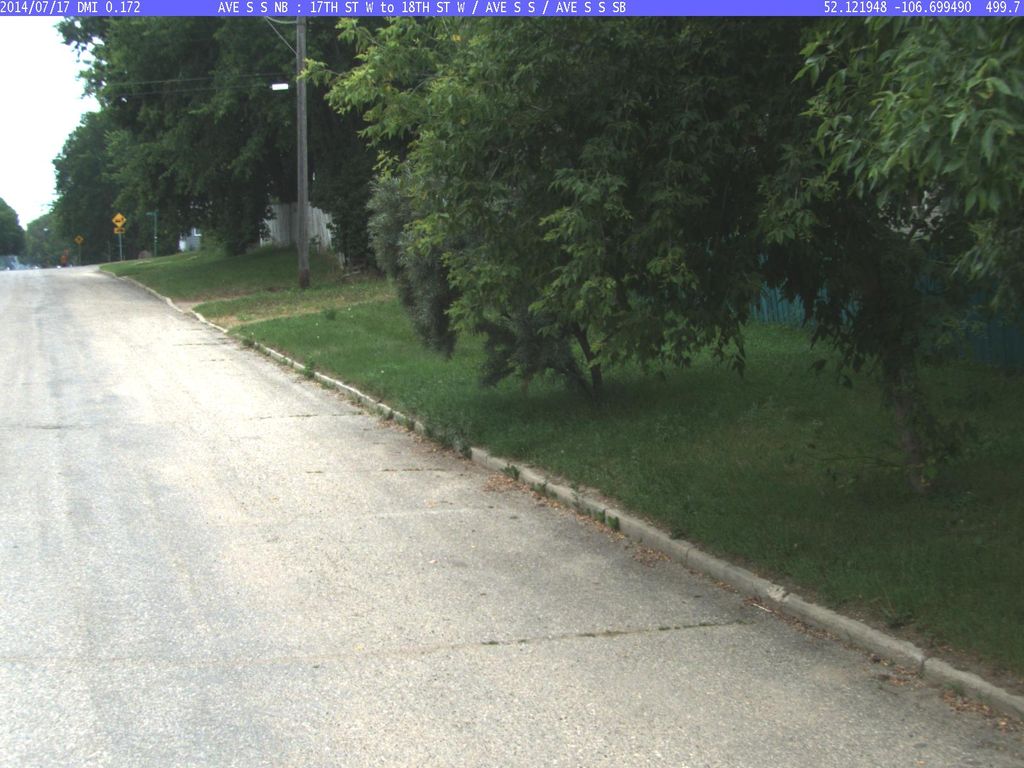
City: saskatoon